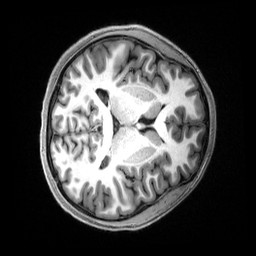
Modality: T1w
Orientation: axial
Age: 19
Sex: female
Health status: healthy
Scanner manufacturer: siemens
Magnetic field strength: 3 T
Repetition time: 2.5 s
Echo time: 0.00222 s